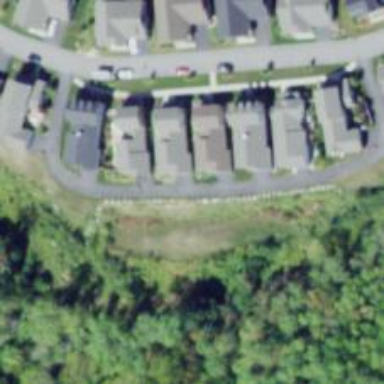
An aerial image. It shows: Alley classified as service road.